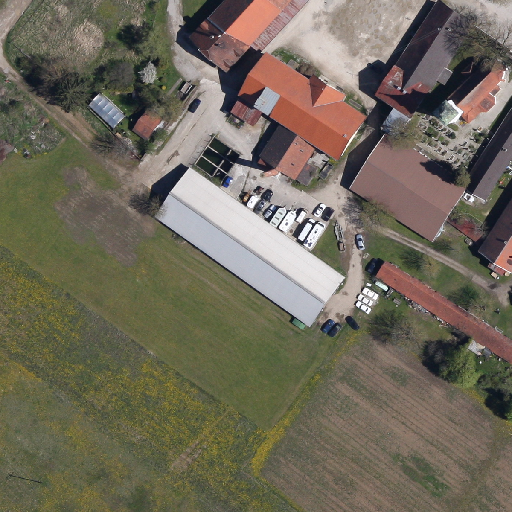
Referring expression: light-duty vehicle in the parking area